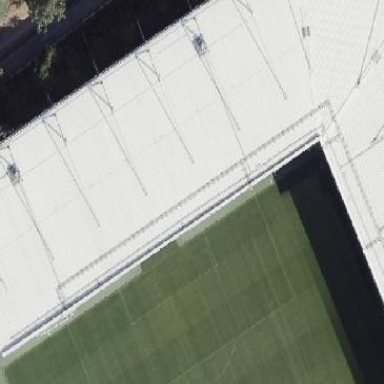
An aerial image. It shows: Grandstand building.